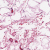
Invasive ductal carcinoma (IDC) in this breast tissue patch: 0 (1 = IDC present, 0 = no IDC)